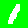
Digit: 1